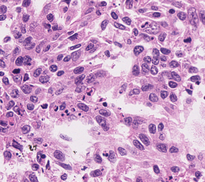
Tumor epithelial tissue: yes
Tumor-associated stroma tissue: no
Normal tissue: no